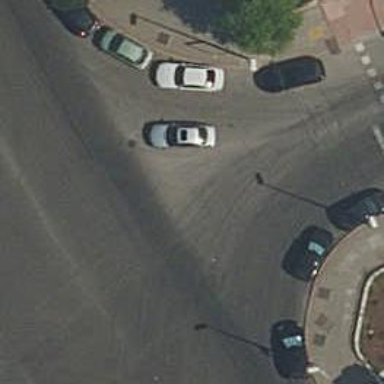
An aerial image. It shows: Residential road with asphalt surface leading to roundabout.